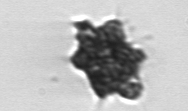
Label: Dictyocha